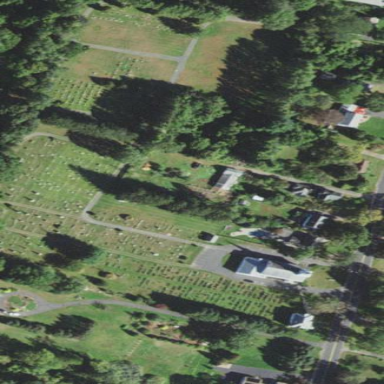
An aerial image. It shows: Cemetery area categorized as "Cemetery".